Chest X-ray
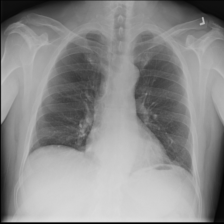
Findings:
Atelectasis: negative
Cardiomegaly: negative
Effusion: negative
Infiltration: negative
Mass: negative
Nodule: negative
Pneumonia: negative
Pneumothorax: negative
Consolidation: negative
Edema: negative
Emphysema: negative
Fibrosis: negative
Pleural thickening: negative
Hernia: negative